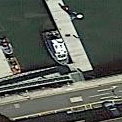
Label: civil